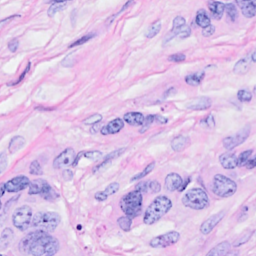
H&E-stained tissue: Breast